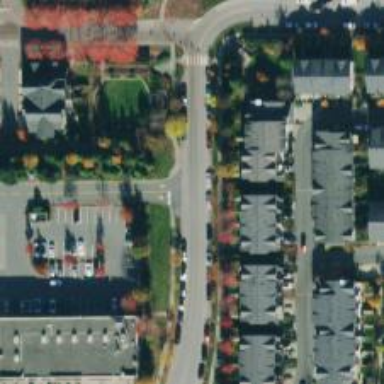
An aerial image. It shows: Residential road with asphalt surface and separate sidewalk.